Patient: sex M, age 65
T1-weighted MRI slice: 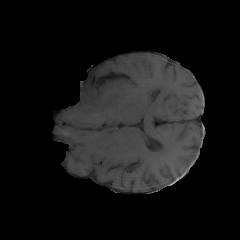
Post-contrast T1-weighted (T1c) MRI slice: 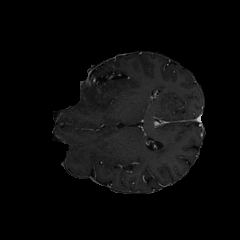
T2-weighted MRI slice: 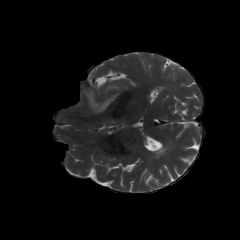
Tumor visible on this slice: yes
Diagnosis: Glioblastoma, IDH-wildtype
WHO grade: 4